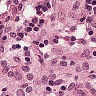
Metastatic tissue present: no